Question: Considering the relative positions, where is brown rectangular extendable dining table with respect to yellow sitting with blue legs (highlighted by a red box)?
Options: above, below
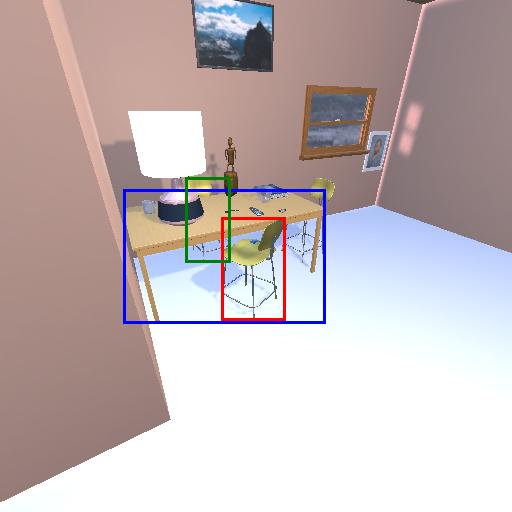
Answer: above